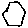
Label: hexagon